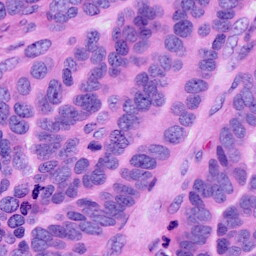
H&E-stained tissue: Ovarian